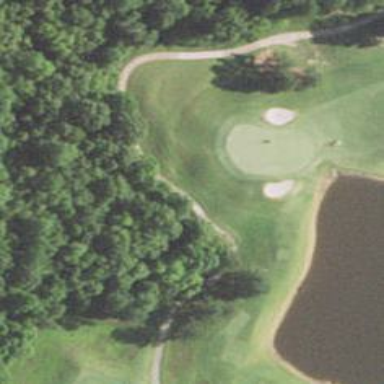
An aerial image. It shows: Path used for both walking and golf.